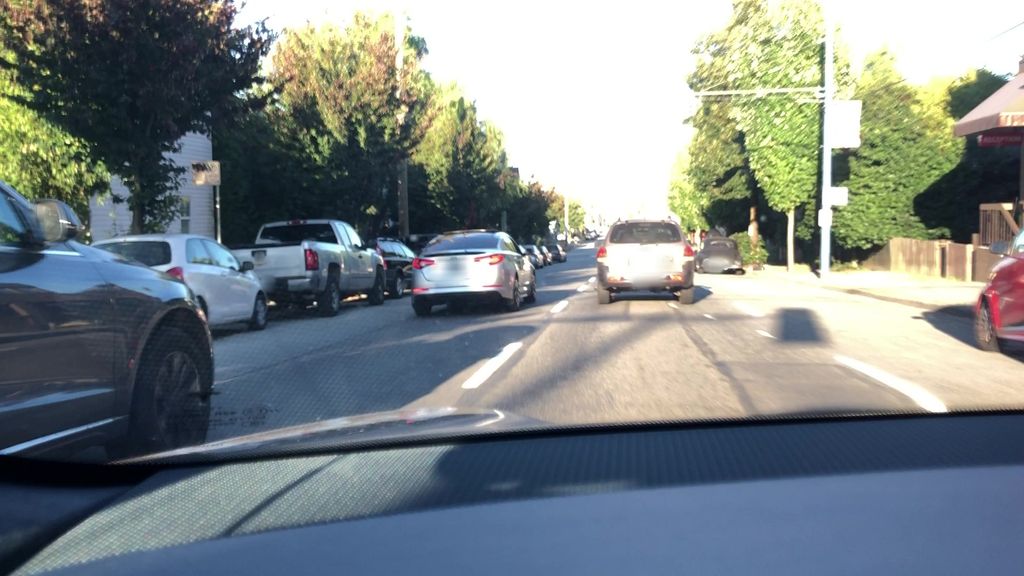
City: vancouver